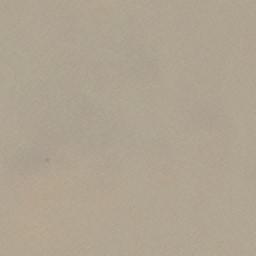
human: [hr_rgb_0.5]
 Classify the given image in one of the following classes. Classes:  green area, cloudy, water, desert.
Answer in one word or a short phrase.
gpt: desert